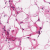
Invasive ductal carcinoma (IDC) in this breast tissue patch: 0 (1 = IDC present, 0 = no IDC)